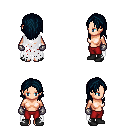
a pixel art fantasy rpg character, female body template, human, light skin, white tattered cape, red pants, raven long hairstyle, metal gloves, black shoes, four views (front, back, left, right), 2x2 character sprite sheet, small pixel art, hard edges, no anti-aliasing